Interaction volume radius: 5 \u00c5
Interaction volume height: 15 \u00c5
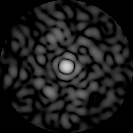
Disorder parameter: 0.862